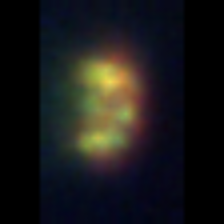
Taxon: Unknown_detritus
Group: Unknown